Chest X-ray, AP view. Patient: 21 years old, sex M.
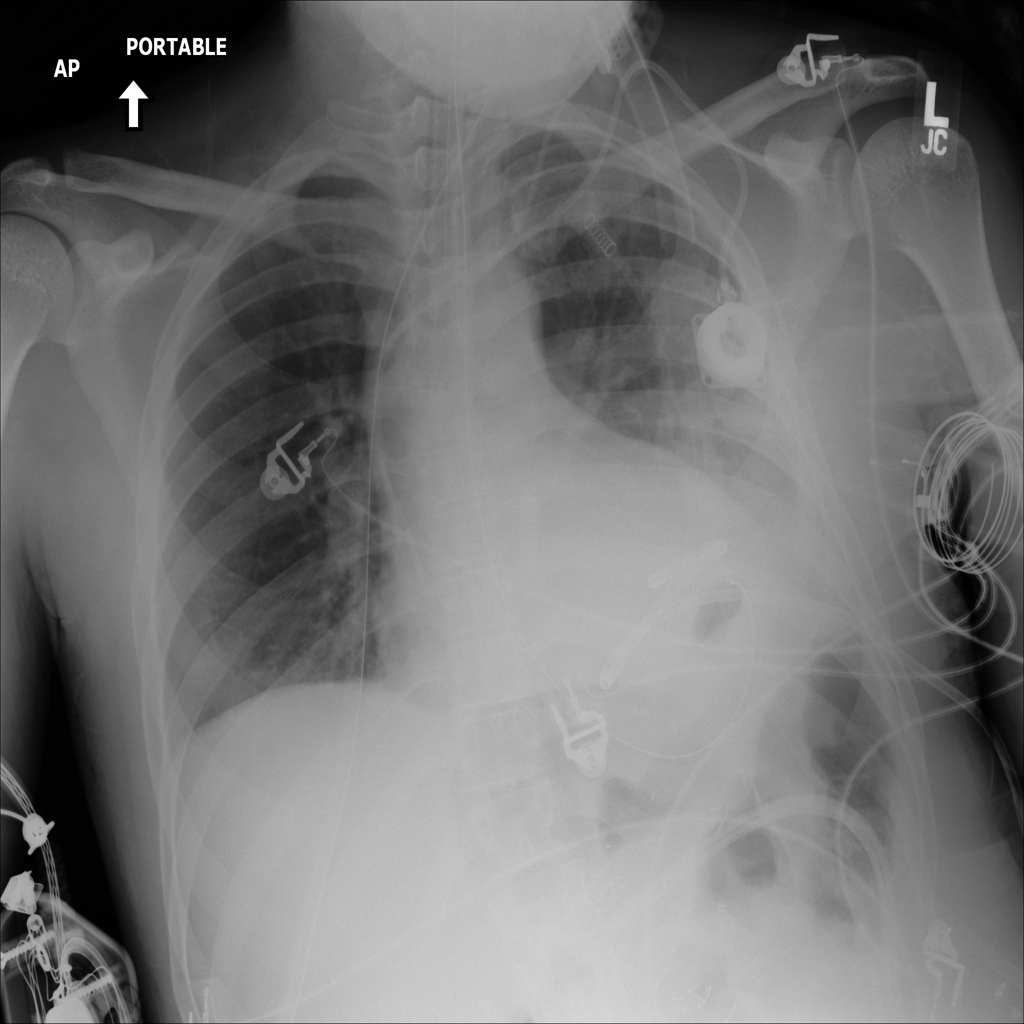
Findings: Atelectasis